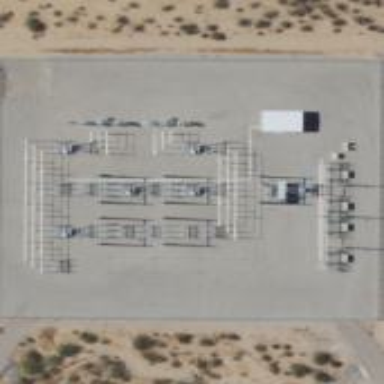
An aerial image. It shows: Switch for power supply.